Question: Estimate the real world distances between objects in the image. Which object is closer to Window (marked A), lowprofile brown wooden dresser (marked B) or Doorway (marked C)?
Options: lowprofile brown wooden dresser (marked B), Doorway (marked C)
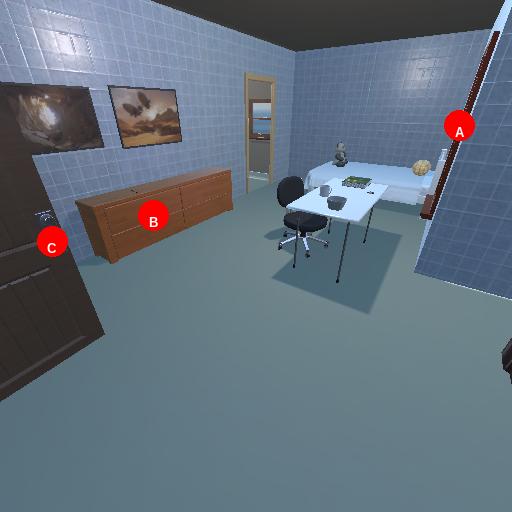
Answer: lowprofile brown wooden dresser (marked B)